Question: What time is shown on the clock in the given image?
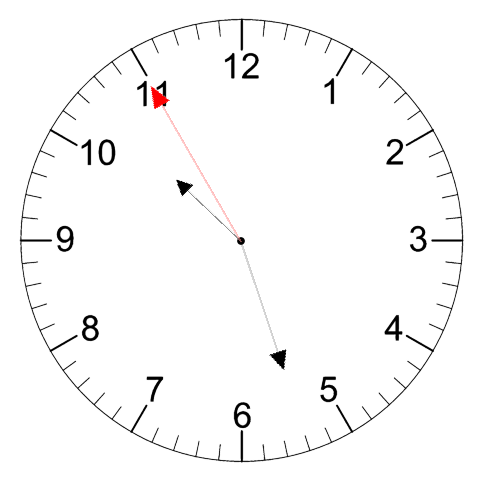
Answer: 10:26:55